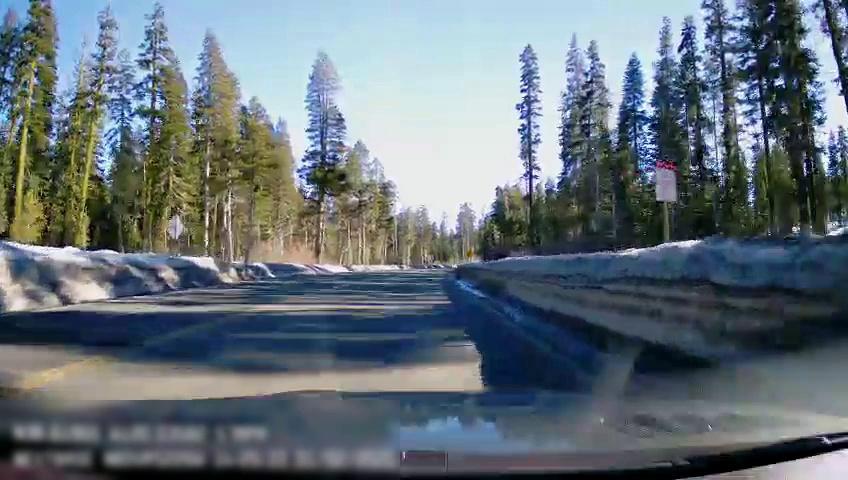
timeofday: Day
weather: Snowy
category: Drivable Space